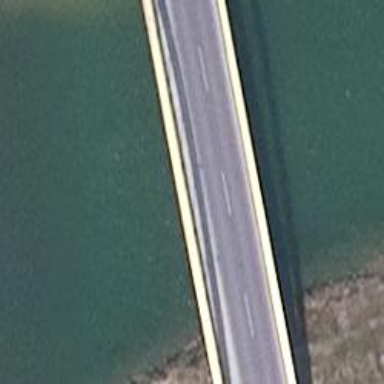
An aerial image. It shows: Man-made bridge.